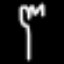
Label: fork